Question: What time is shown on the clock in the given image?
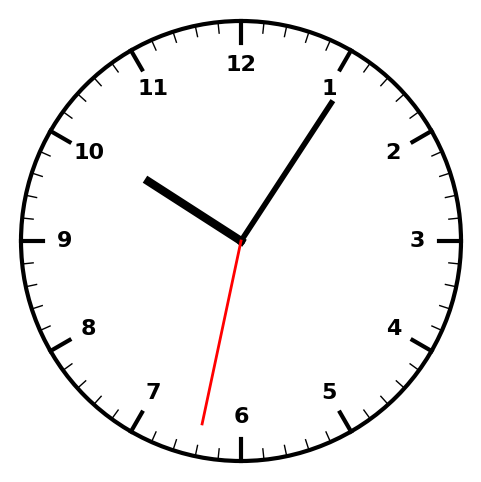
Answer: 10:05:32